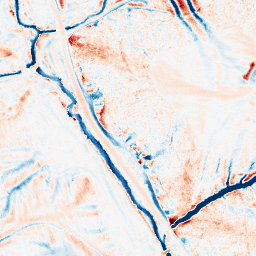
Category: edge_preserving
Decomposition family: median
Decomposition parameters: size: 15
Upsampling method: quartic
Upsampling parameters: scale: 8
Upsampling scale: 8